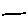
Label: line